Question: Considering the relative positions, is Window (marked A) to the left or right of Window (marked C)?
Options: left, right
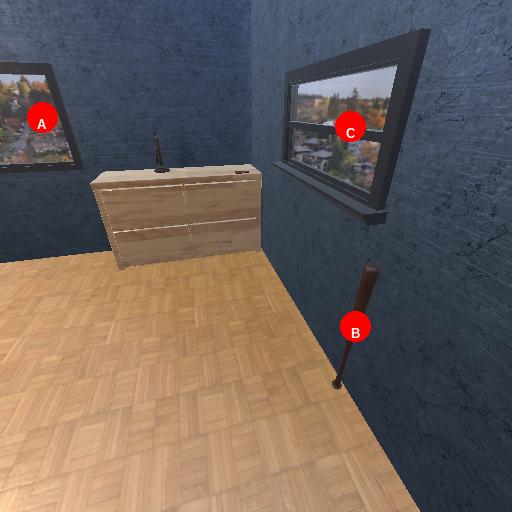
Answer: left